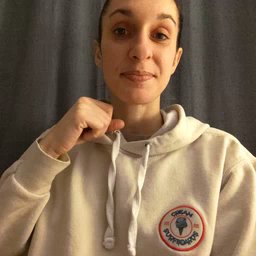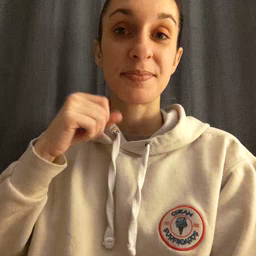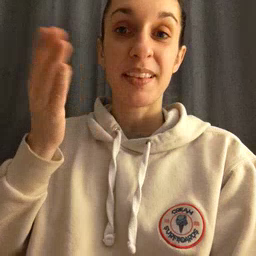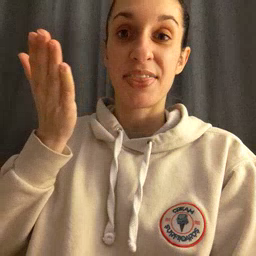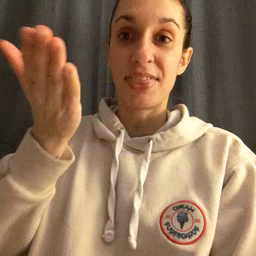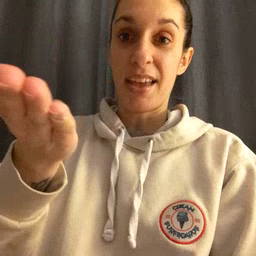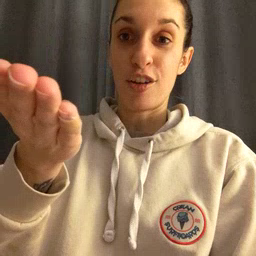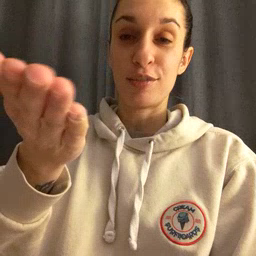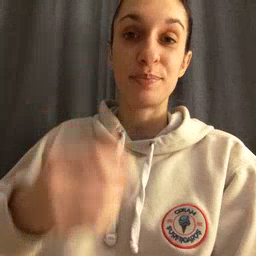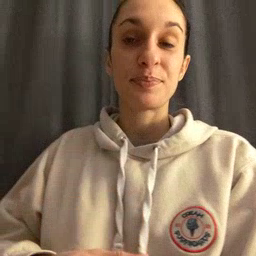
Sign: there